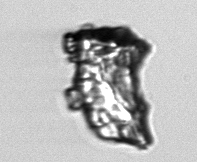
Label: Delphineis